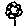
Label: flower